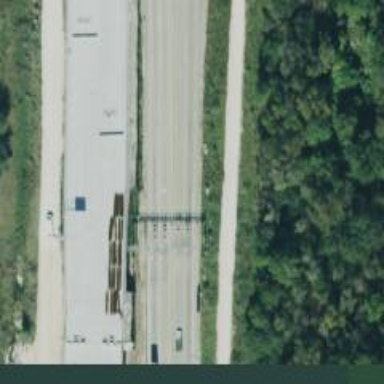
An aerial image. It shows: Toll gantry on the road.